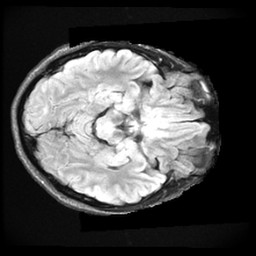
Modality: FLAIR
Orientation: axial
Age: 45
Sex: female
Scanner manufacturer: ge
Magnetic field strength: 3 T
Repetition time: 11 s
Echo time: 0.1497 s